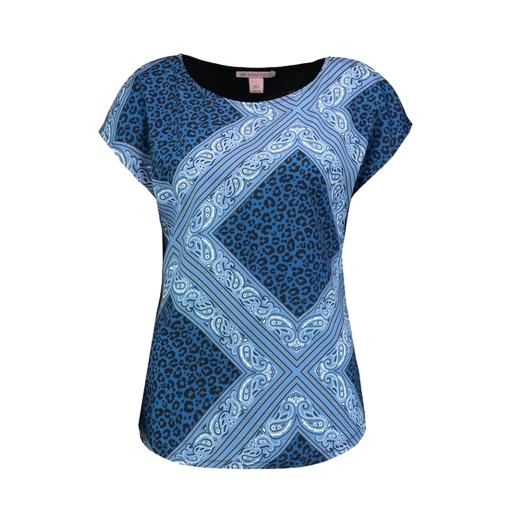
blue printed contrast t-shirt only macy, blue cap-sleeve printed top, blue cheetah-print shirt, white background